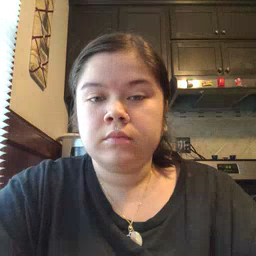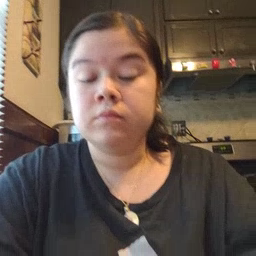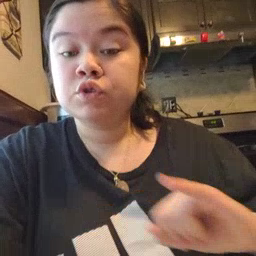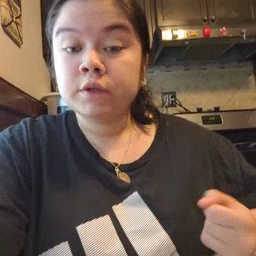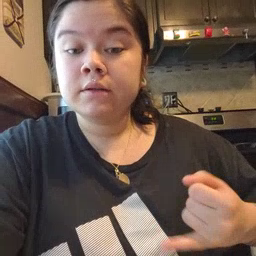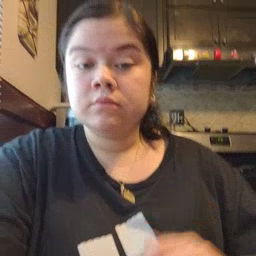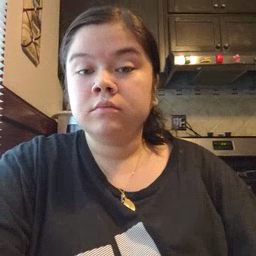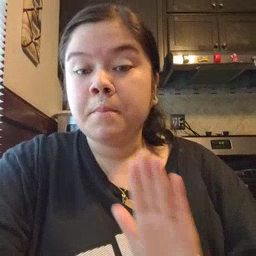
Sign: jeans